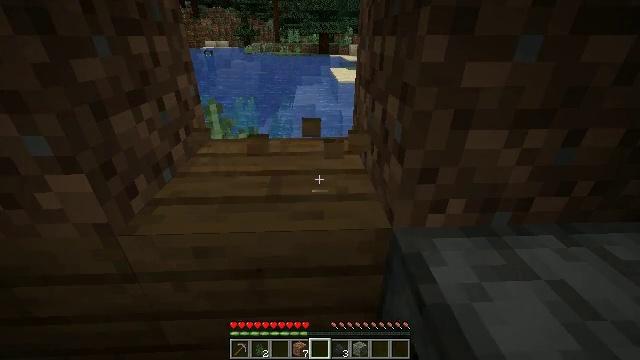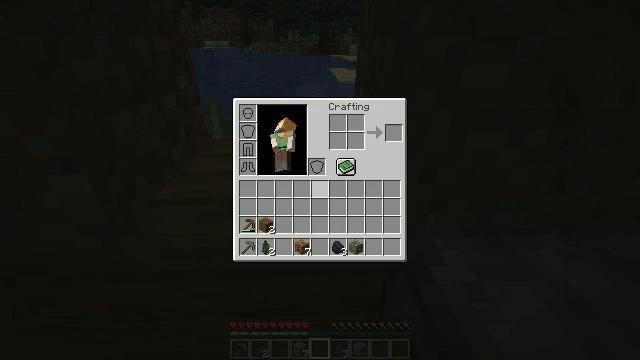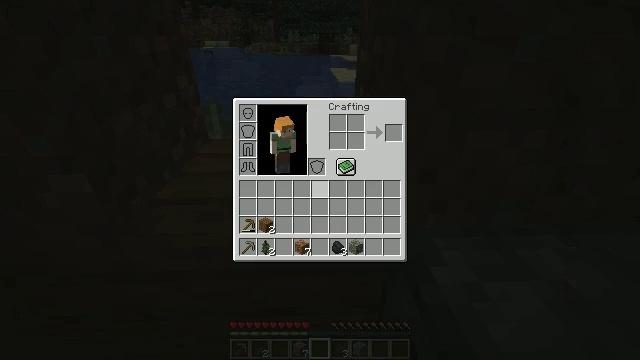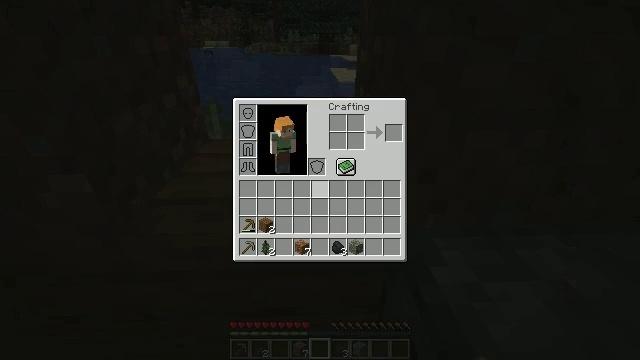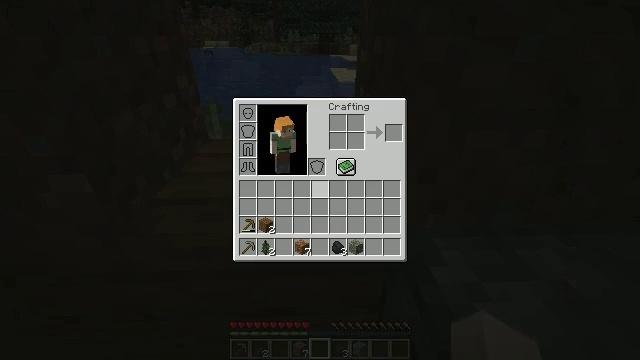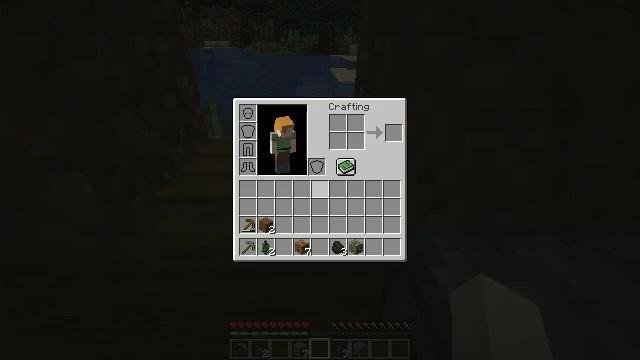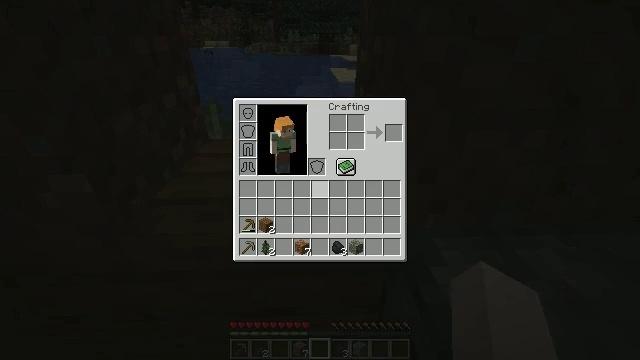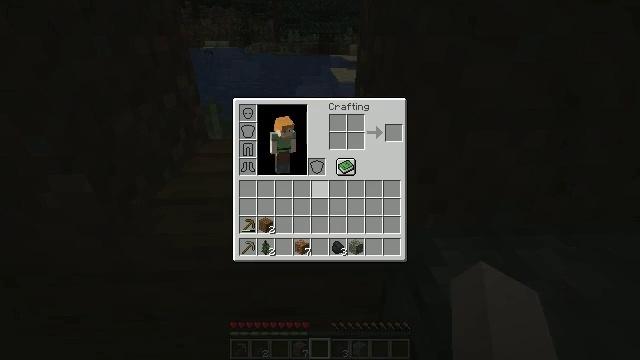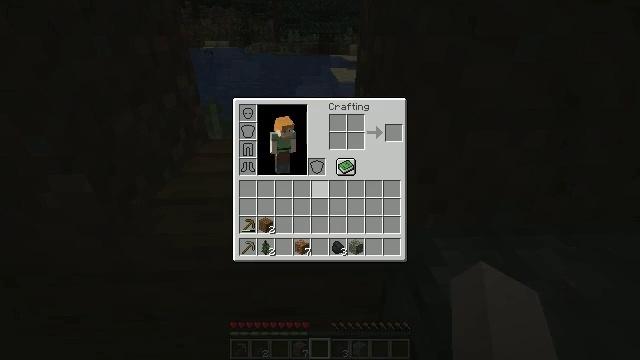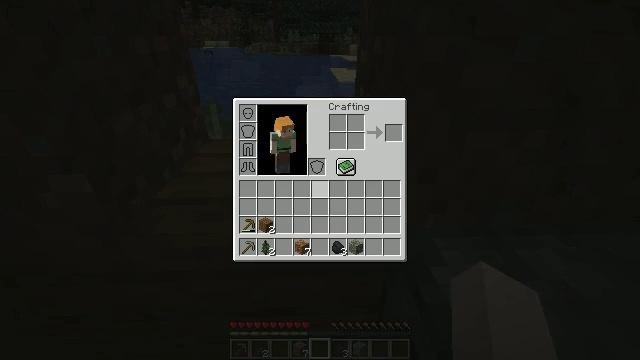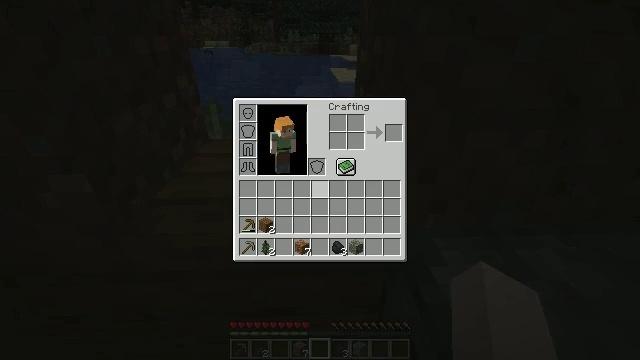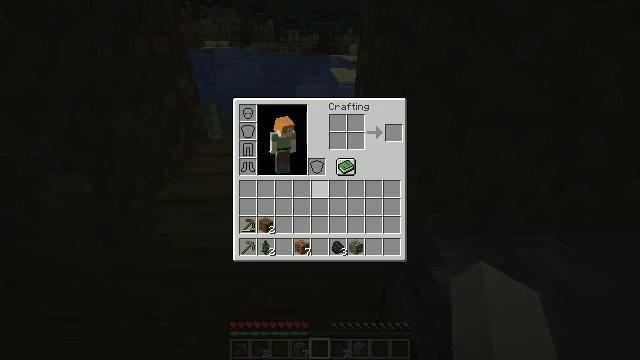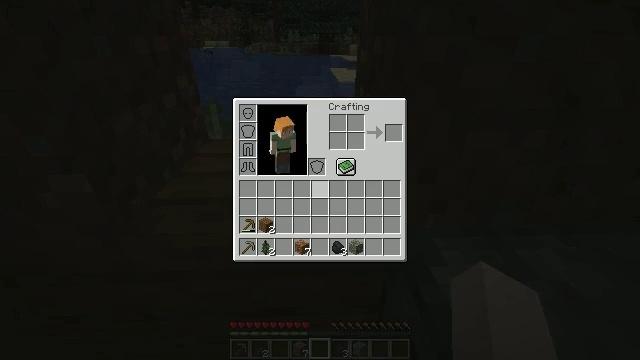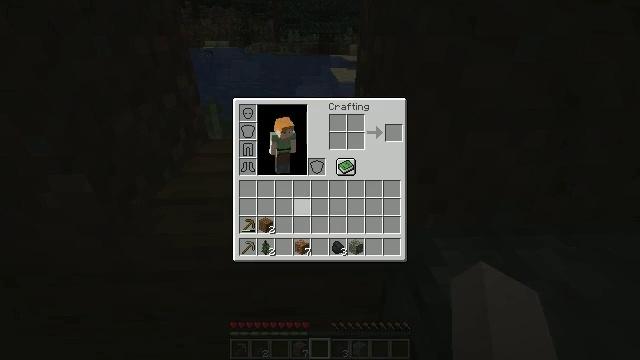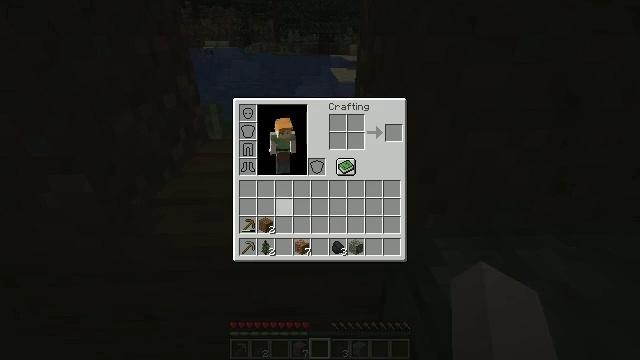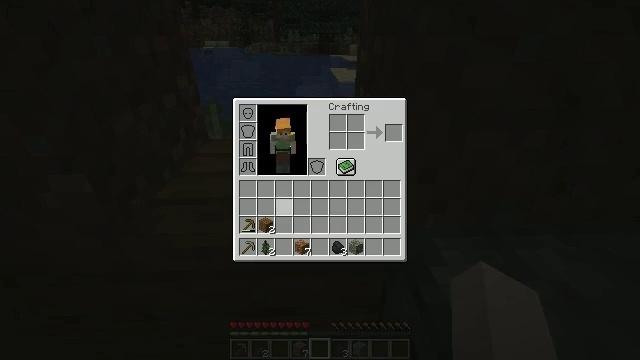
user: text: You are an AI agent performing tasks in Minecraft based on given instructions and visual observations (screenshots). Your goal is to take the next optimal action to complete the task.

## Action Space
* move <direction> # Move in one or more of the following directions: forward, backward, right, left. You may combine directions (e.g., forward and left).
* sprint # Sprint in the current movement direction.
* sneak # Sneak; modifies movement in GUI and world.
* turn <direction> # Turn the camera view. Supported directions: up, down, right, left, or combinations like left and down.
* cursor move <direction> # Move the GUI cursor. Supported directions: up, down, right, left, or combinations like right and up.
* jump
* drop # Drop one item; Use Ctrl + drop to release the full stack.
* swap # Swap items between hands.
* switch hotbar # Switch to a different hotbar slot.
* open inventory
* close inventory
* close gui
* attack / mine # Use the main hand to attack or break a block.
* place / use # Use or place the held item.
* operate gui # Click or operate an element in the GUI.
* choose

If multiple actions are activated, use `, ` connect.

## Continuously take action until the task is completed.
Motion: motion action
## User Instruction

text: Harvest spruce planks for building.
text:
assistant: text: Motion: close inventory
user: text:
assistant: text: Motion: close inventory
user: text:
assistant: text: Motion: close inventory
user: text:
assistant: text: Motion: close inventory
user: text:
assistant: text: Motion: open gui
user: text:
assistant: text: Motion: no_op
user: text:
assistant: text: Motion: no_op
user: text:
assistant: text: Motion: no_op
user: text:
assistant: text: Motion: no_op
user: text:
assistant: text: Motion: no_op
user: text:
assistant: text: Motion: no_op
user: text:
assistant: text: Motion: cursor move left and down
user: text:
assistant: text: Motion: cursor move left and down
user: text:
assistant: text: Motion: cursor move left
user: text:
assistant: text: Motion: cursor move left
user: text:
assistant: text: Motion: cursor move left and down
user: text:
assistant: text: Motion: no_op
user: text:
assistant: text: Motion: no_op
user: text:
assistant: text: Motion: no_op
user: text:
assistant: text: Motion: no_op
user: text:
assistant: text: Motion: no_op
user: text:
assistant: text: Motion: no_op
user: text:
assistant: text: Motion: no_op
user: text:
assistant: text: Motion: no_op
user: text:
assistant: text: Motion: close gui
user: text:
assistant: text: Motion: open inventory
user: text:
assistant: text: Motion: open inventory
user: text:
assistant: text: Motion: no_op
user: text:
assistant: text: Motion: no_op
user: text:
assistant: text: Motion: no_op